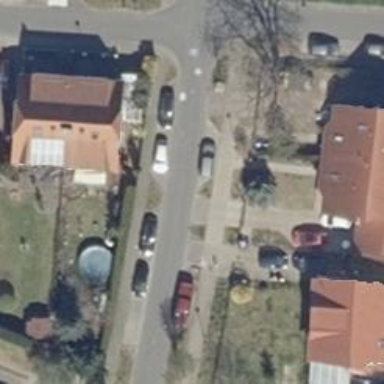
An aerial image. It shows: Residential road with separate sidewalks on both sides. The road has asphalt surface and there is historic railway nearby.